Question: I just started with Java. I'm trying to make a simple (almost Hello world) program:
1. The user enters the name of three players
2. The program prints these three names
3. End
The player class is called "Jugador". I get a NullPointerException error. I more or less understand the concept, but I still have no idea why it isn't working =(. Any help is appreciated.
Source:
Chicago2.java:
'''
package chicago2;
import javax.swing.JOptionPane;
public class Chicago2 {
public static void main(String[] args) {
String s;
Jugador jugadores[];
jugadores=new Jugador[3];
int i=1;
System.out.println("Loading players:");
for(Jugador x: jugadores) {
s=JOptionPane.showInputDialog("Name of player "+i+": ");
x = new Jugador(s);
System.out.println("Player "+i+": "+x.getName());
i++;
}
System.out.println("Printing players name:");
for(Jugador y : jugadores) {
System.out.println("Plays: "+y.getName());
}
}
}
'''
Jugador.java:
'''
package chicago2;
public class Jugador {
private String name;
public Jugador(String nom)
{
name=nom;
}
public String getName() {
return name;
}
}
'''
Error I get
(Output):
> run:Loading players:Player 1: aPlayer 2: bPlayer 3: cPrinting players name:Exception in thread "main" java.lang.NullPointerExceptionat chicago2.Chicago2.main(Chicago2.java:19)Java Result: 1
Line 19 is:
'''
System.out.println("Plays: "+y.getName());
'''
Work environment:
> Product Version: NetBeans IDE 7.3 (Build 201302132200)Java: 1.7.0_17; Java HotSpot(TM) 64-Bit Server VM 23.7-b01Runtime: Java(TM) SE Runtime Environment 1.7.0_17-b02System: Linux version 2.6.32-41-generic running on amd64; UTF-8; en_US (nb)
Screenshot:

If you read this far, thank you.
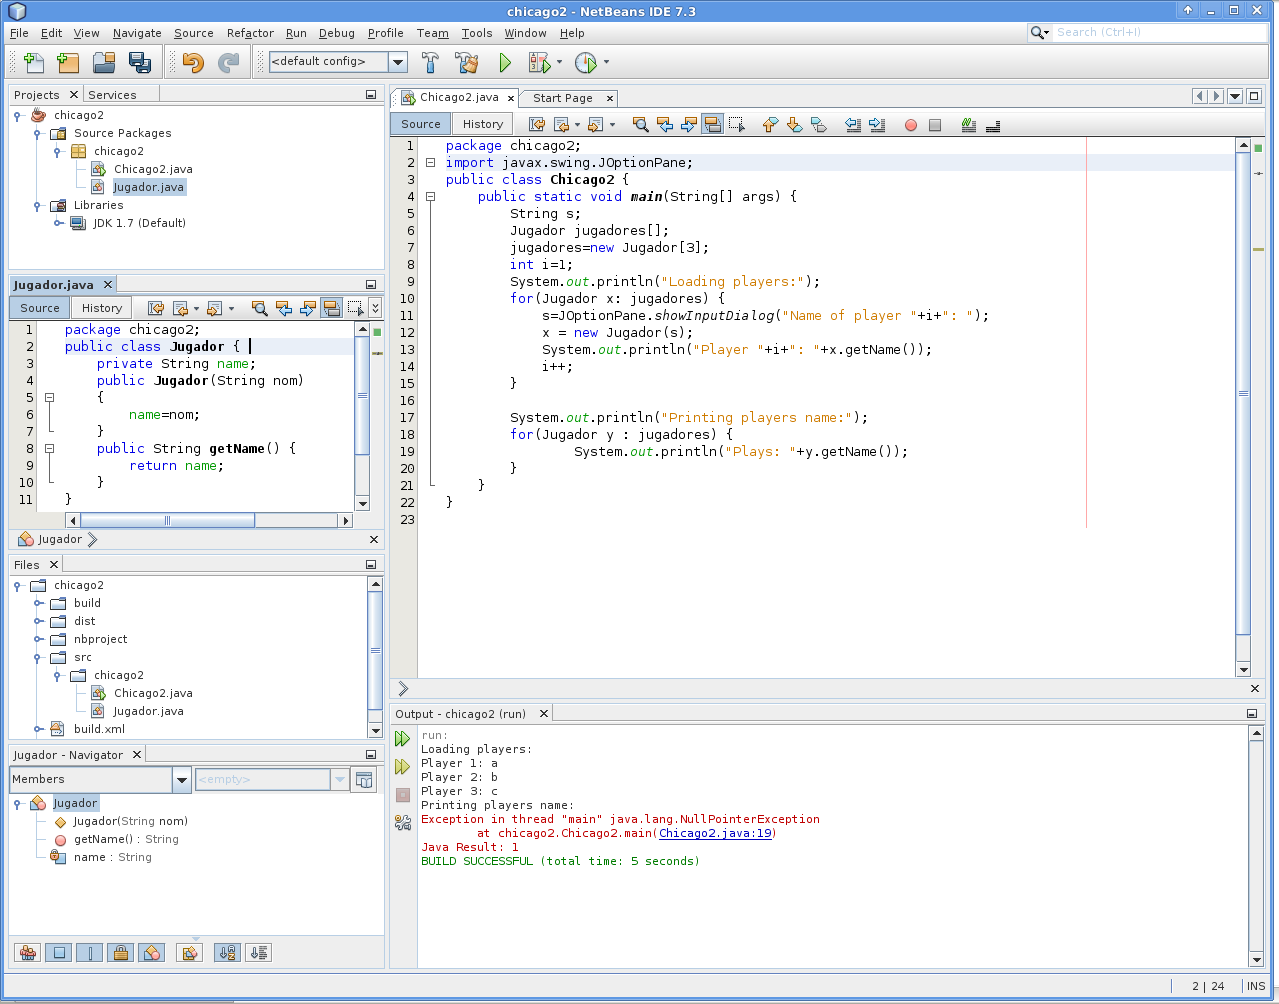
Answer: The names you're getting from user are not being stored in your array. You need to do that this way:-
'''
x = new Jugador(s);
jugadores[i] = x;
'''
Also, the 'int i=1;' should be 'int i=0;'.
But for better readability, see the below code changes:-
'''
System.out.println("Loading players:");
for(int i = 0; i < jugadores.length; i++) { // Better readability.
s=JOptionPane.showInputDialog("Name of player "+i+": ");
Jugador x = new Jugador(s);
jugadores[i] = x; // Added
System.out.println("Player "+i+": "+x.getName());
}
'''